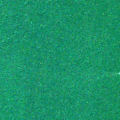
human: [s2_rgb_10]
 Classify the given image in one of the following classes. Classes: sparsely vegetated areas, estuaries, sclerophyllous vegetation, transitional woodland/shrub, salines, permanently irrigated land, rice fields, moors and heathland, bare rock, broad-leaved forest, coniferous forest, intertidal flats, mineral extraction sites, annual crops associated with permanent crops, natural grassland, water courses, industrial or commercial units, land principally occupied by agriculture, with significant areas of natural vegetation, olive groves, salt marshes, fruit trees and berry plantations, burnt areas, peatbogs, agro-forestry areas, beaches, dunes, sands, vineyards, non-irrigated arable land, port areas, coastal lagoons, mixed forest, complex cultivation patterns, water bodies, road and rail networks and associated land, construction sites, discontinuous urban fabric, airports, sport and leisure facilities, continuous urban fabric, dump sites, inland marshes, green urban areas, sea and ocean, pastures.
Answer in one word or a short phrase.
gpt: sea and ocean